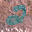
Label: 2